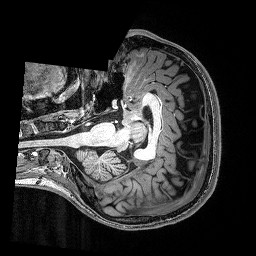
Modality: T1w
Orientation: axial